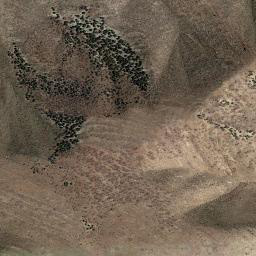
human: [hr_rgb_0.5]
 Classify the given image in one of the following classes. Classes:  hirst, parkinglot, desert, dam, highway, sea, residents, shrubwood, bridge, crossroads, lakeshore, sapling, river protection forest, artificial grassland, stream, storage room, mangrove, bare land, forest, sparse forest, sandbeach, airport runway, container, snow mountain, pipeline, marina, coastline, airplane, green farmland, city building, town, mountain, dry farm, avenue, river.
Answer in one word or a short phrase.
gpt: mountain